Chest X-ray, PA view. Patient: 47 years old, sex M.
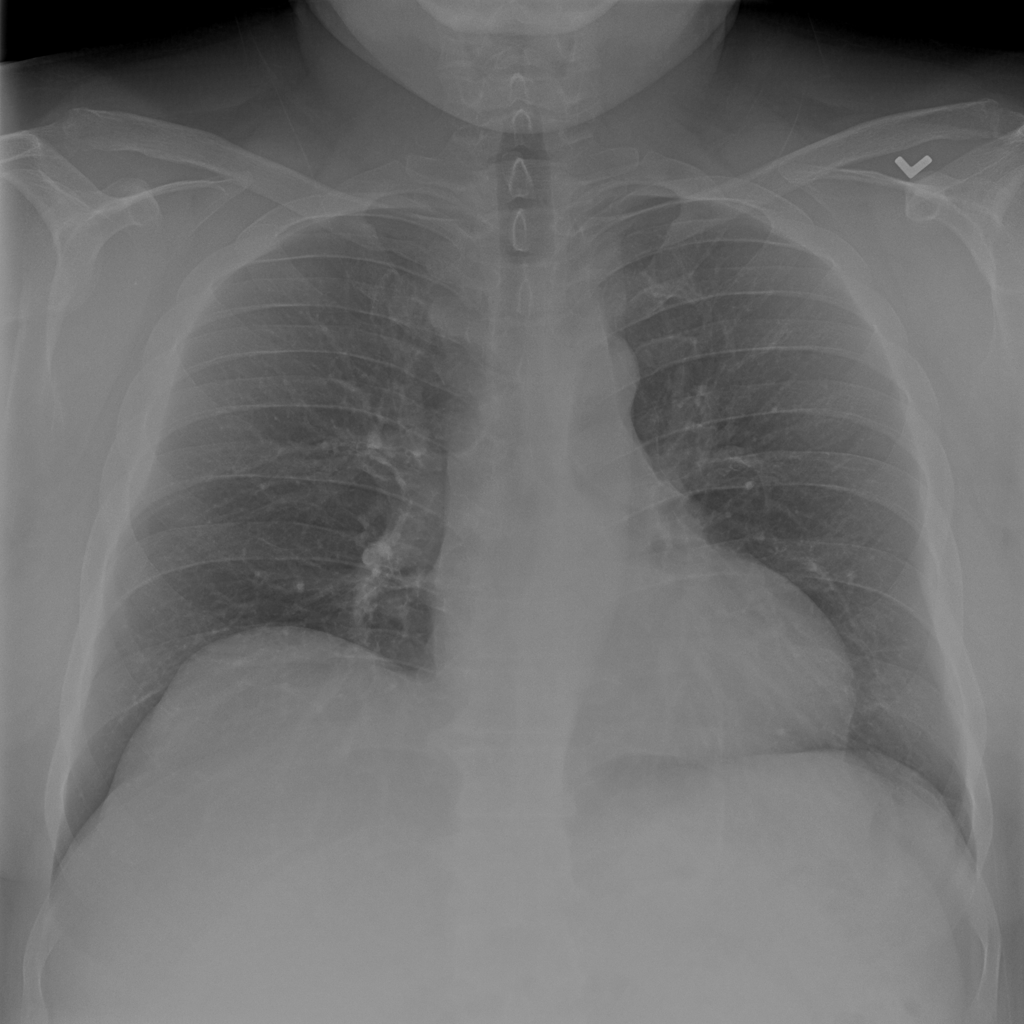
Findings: No Finding